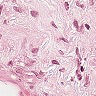
Metastatic tissue present: no